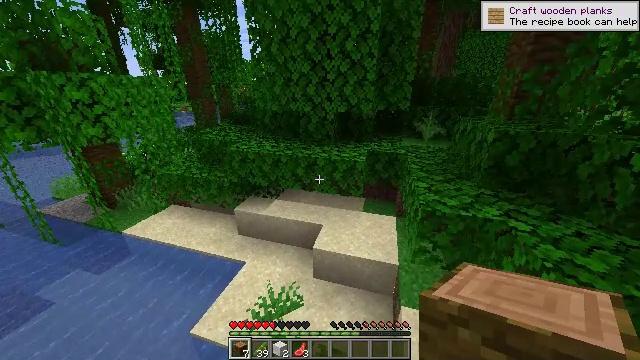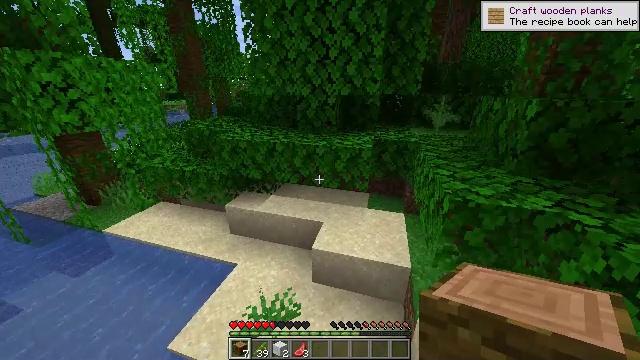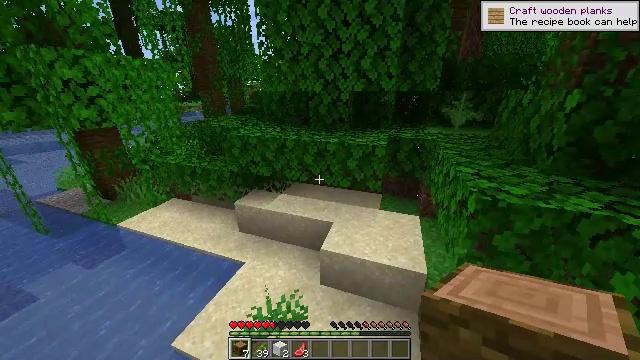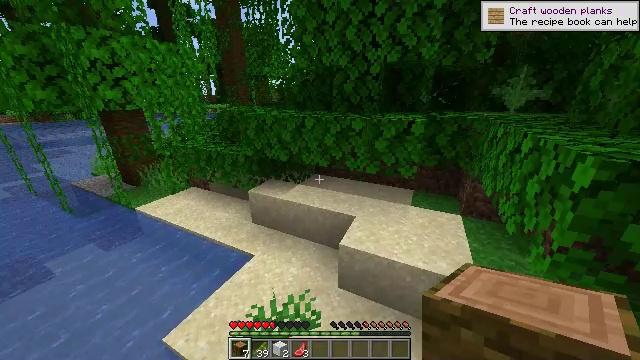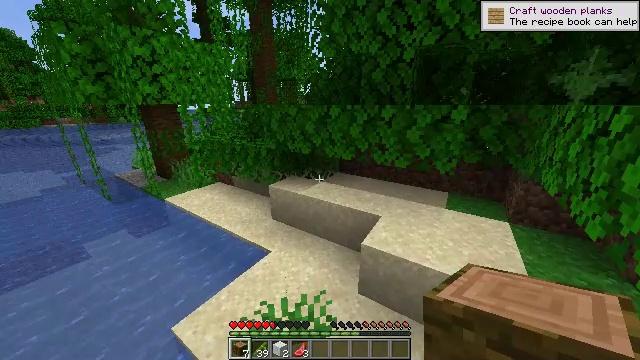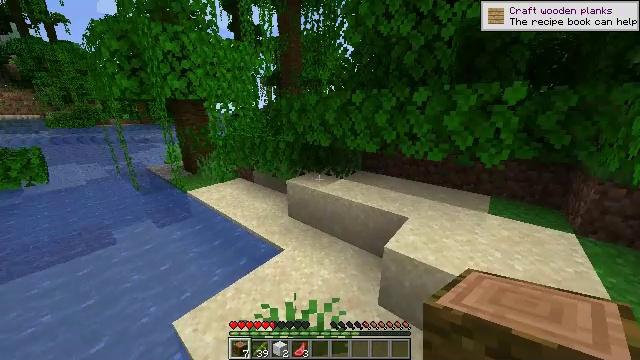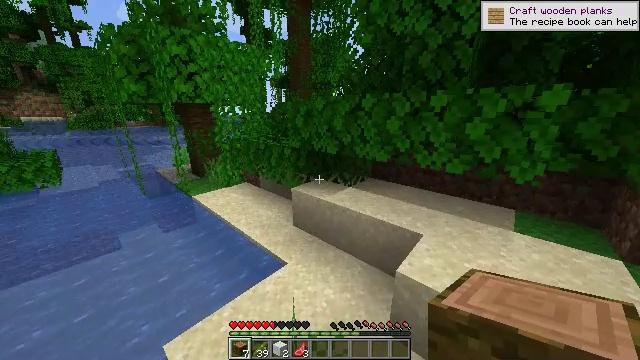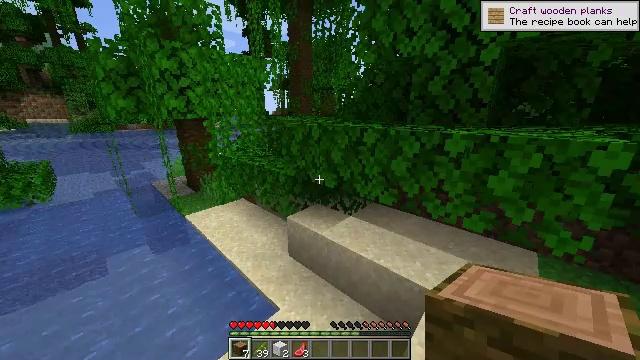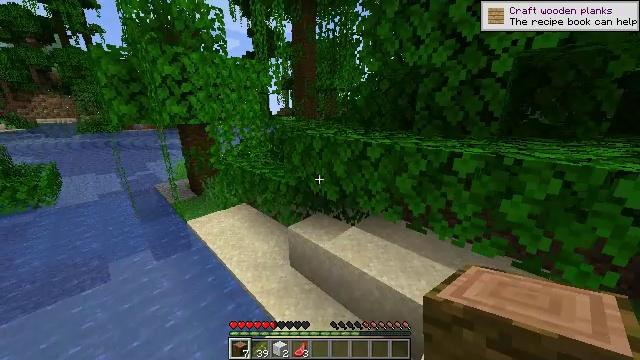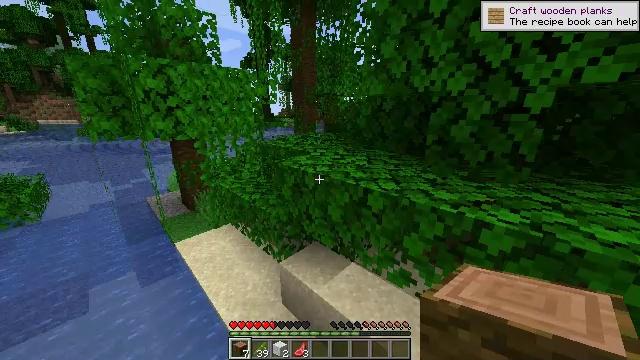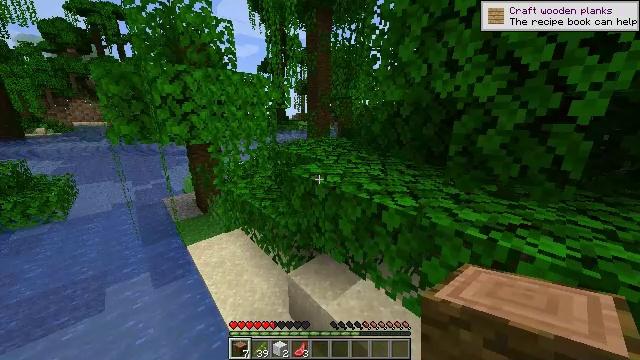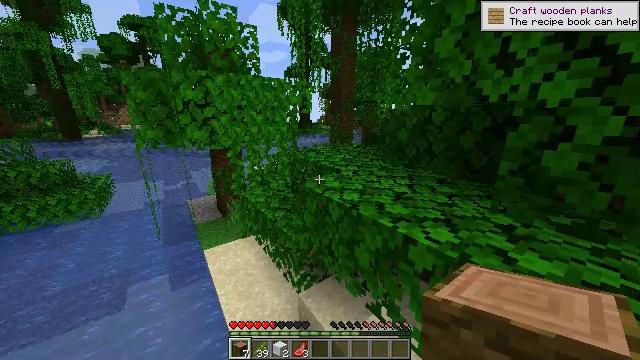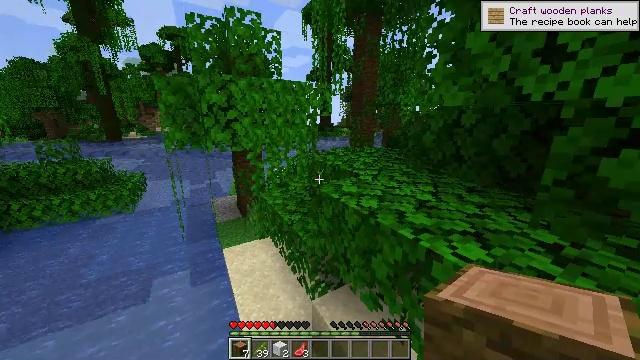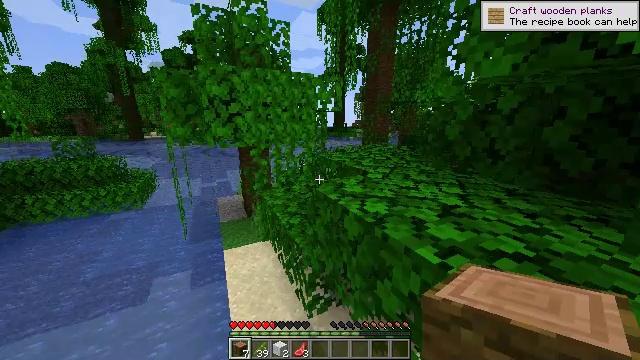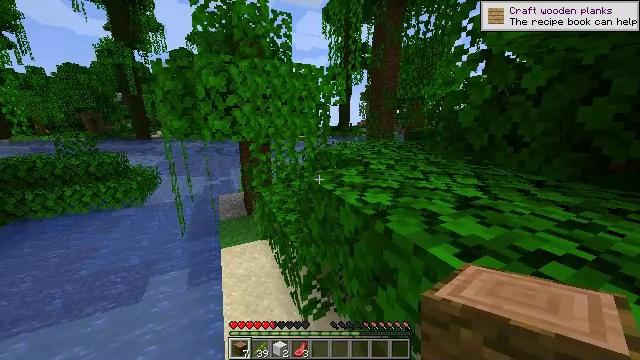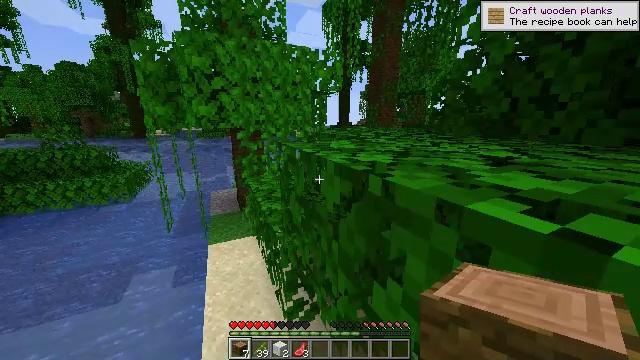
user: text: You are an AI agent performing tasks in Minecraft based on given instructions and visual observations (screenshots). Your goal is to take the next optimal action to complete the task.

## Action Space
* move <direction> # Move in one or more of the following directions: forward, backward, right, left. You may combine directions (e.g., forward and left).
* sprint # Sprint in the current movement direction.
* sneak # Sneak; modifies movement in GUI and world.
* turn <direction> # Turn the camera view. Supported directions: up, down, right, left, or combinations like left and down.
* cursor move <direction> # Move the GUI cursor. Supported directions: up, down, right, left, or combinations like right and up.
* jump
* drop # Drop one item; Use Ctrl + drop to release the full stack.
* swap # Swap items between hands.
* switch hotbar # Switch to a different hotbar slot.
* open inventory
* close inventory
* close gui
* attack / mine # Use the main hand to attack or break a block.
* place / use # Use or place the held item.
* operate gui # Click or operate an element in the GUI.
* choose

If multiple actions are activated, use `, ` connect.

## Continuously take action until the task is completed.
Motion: motion action
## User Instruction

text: Mine bamboo with your hand.
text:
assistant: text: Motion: move forward, sprint, jump
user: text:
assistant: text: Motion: move forward, sprint, turn left, jump
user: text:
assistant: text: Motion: move forward, sprint, turn left and up, jump
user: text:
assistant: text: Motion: move forward, sprint, turn left and up, jump
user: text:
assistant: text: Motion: move forward, sprint, turn left and up, jump
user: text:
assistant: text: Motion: move forward, turn left, jump
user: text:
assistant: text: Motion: move forward, jump
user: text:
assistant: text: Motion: move forward, turn left, jump
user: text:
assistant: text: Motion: move forward, jump
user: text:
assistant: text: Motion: move forward, turn left, jump
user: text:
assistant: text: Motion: move forward, turn left, jump
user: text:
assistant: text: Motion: move forward, turn left, jump
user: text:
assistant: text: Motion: move forward, turn left, jump
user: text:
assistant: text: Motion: move forward, sprint, turn left, jump
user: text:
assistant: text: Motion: move forward, sprint, jump
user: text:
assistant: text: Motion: move forward, sprint, jump
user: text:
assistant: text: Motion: move forward, sprint, jump
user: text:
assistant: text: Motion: move forward, turn left, jump
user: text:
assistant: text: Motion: move forward, turn left, jump
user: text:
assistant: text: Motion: move forward, turn left, jump
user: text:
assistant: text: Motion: move forward, turn left, jump
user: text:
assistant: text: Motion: move forward, turn left, jump
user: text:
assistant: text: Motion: move forward, jump
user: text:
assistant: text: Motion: move forward, sprint, jump
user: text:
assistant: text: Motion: move forward, sprint, jump
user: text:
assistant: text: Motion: move forward, sprint, jump
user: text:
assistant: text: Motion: move forward, turn right, jump
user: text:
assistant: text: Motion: move forward, jump
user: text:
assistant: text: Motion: move forward, jump
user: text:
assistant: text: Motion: move forward, jump